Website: home-depot
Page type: cart
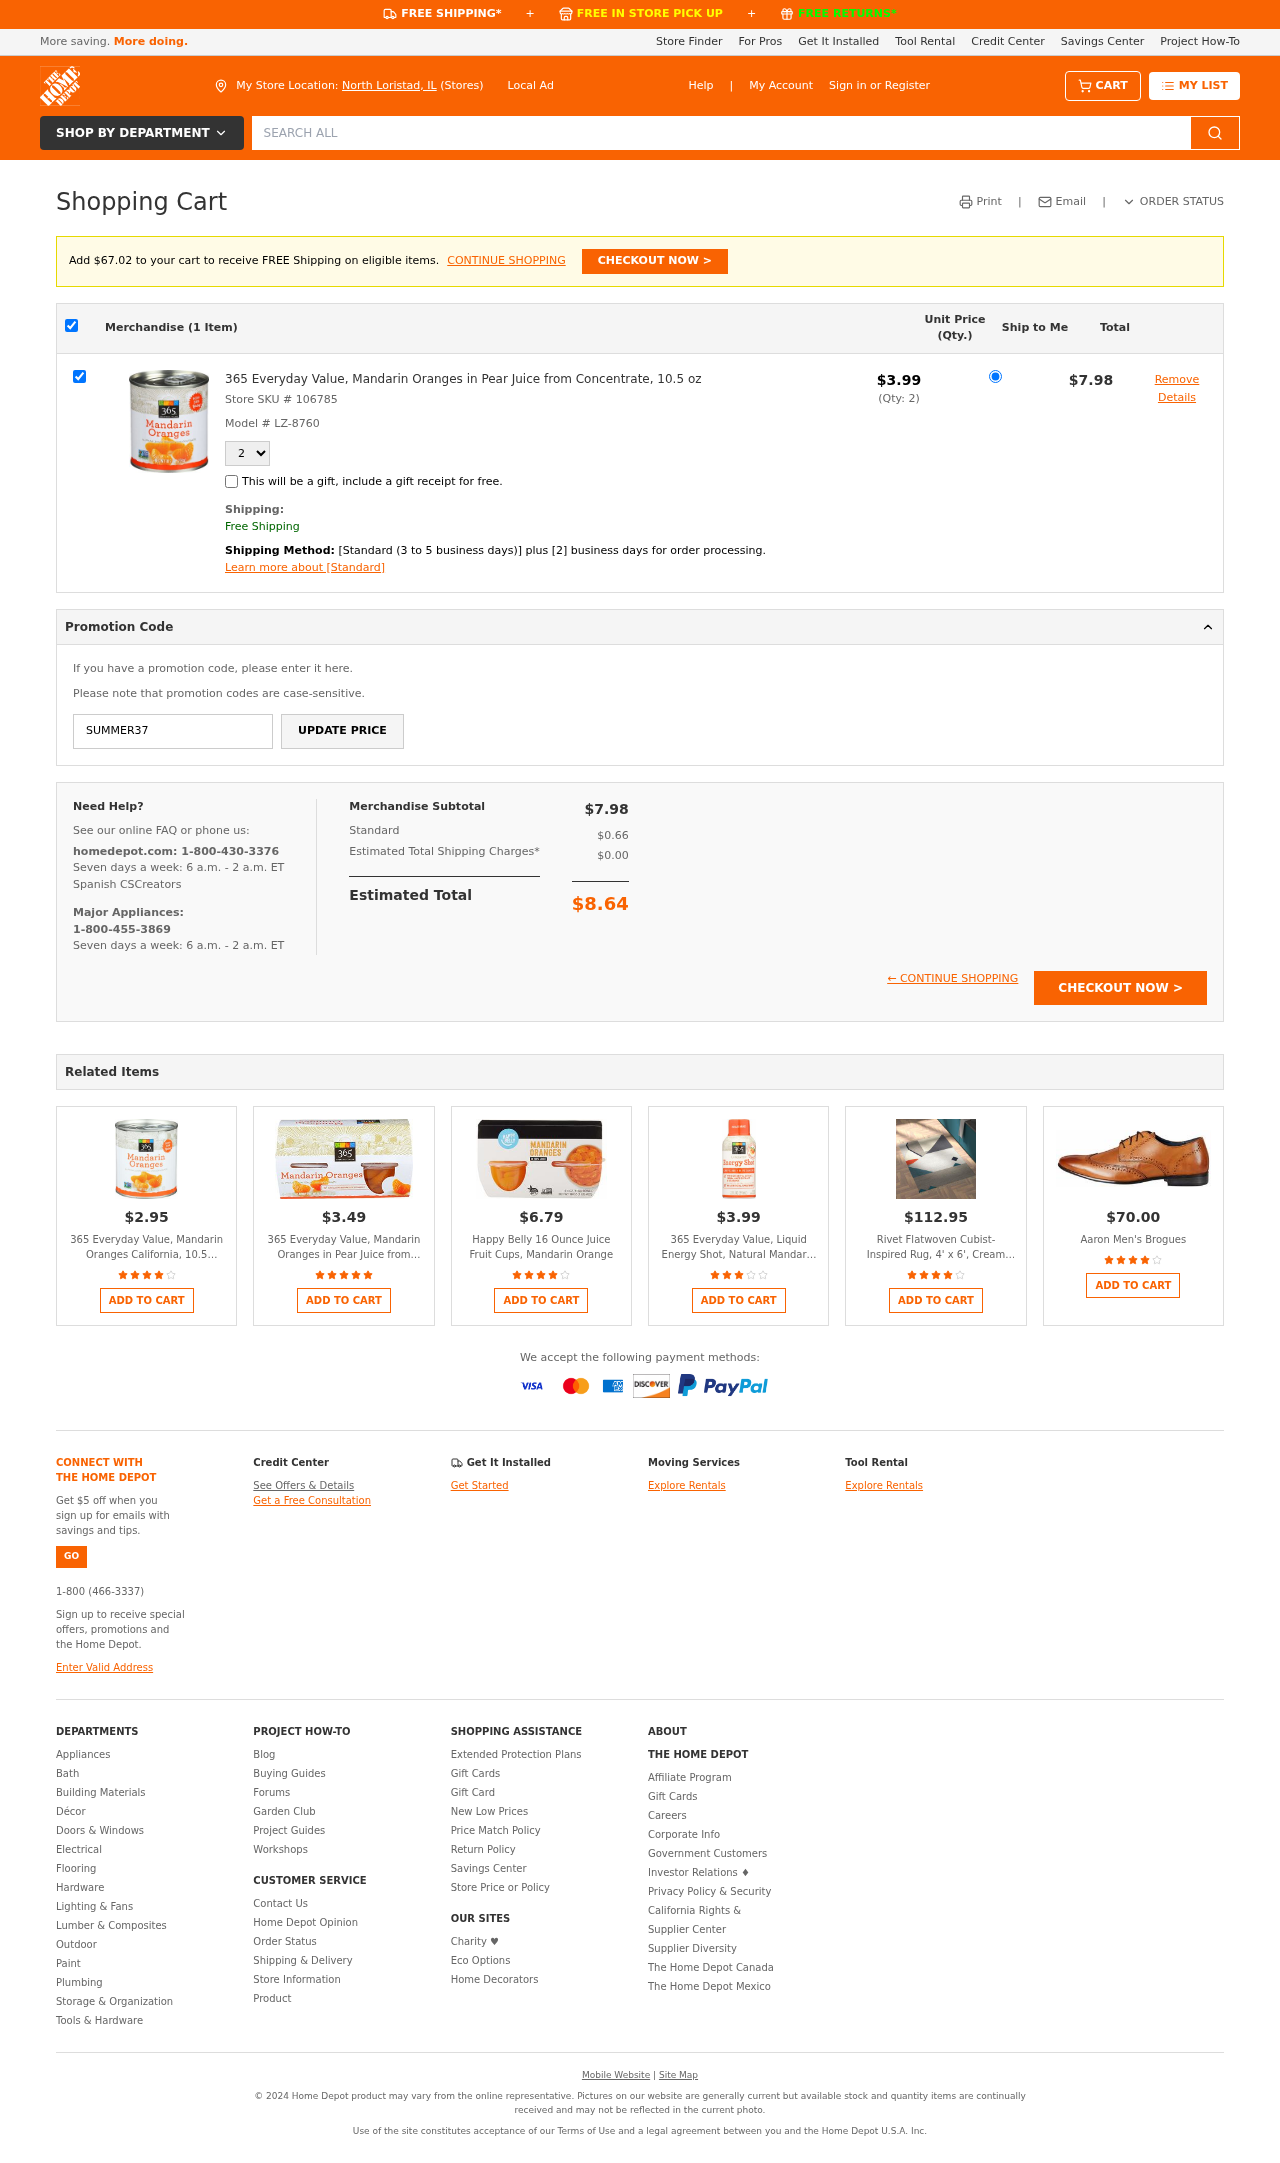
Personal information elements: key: PII_CITY_STATE
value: North Loristad, IL
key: PII_PROMO_CODE
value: SUMMER37
Product elements: key: PRODUCT1_NAME
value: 365 Everyday Value, Mandarin Oranges in Pear Juice from Concentrate, 10.5 oz
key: PRODUCT1_PRICE
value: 3.99
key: PRODUCT1_QUANTITY
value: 2
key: PRODUCT2_NAME
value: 365 Everyday Value, Mandarin Oranges California, 10.5 Ounce
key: PRODUCT2_PRICE
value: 2.95
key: PRODUCT2_RATING
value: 4.3
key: PRODUCT3_NAME
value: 365 Everyday Value, Mandarin Oranges in Pear Juice from Concentrate (4 - 4 oz bowls), 16 oz
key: PRODUCT3_PRICE
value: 3.49
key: PRODUCT3_RATING
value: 4.5
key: PRODUCT4_NAME
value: Happy Belly 16 Ounce Juice Fruit Cups, Mandarin Orange
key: PRODUCT4_PRICE
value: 6.79
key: PRODUCT4_RATING
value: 4.3
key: PRODUCT5_NAME
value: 365 Everyday Value, Liquid Energy Shot, Natural Mandarin Orange Flavor, 2 fl oz
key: PRODUCT5_PRICE
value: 3.99
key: PRODUCT5_RATING
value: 3.4
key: PRODUCT6_NAME
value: Rivet Flatwoven Cubist-Inspired Rug, 4' x 6', Cream and Gray with Orange
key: PRODUCT6_PRICE
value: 112.95
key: PRODUCT6_RATING
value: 4.2
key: PRODUCT7_NAME
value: Aaron Men's Brogues
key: PRODUCT7_PRICE
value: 70
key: PRODUCT7_RATING
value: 3.8
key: PRODUCT1_SKU
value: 106785
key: PRODUCT1_MODEL
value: LZ-8760
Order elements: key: AMOUNT_TO_FREE_SHIPPING
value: $67.02
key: ORDER_NUM_ITEMS
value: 1
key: ORDER_SUBTOTAL
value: $7.98
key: ORDER_TAX
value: $0.66
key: ORDER_SHIPPING_COST
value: $0.00
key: ORDER_TOTAL
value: $8.64
Search elements: key: HEADER_SEARCH
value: SEARCH ALL